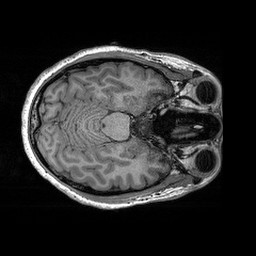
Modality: T1w
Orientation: axial
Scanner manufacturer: siemens
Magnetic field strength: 3 T
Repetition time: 2.3 s
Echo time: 0.00298 s